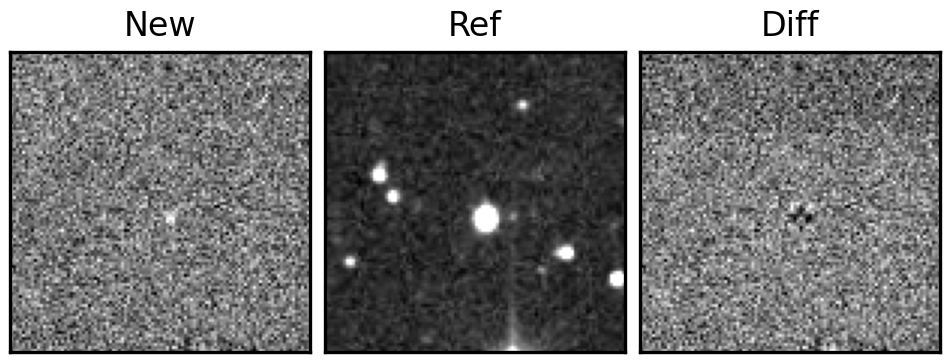
Label: bogus